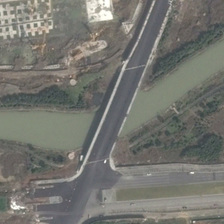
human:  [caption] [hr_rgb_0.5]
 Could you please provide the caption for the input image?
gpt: a bridge is on a river with some green trees and bareland .

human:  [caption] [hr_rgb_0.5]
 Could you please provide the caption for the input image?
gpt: a bridge is on a river with some green trees and bareland .

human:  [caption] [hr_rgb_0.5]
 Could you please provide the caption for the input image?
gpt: a bridge is on a river with some green trees and bareland .

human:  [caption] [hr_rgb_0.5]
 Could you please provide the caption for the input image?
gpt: a bridge is on a river with some green trees and bareland .

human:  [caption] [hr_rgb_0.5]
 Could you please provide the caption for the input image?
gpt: a bridge is on a river with some green trees and bareland .